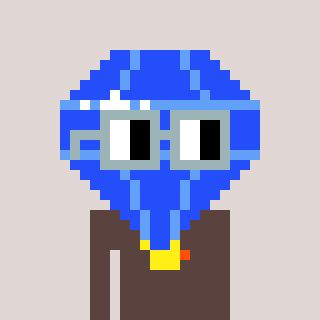
a pixel art character with square dark gray glasses, a blue diamond-shaped head and a darkbrown-colored body on a warm background